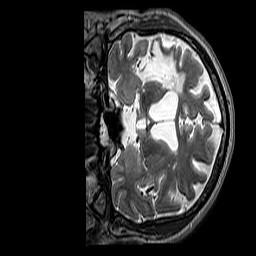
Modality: T2w
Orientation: coronal
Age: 56
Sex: male
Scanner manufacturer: siemens
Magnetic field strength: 3 T
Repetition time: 3.2 s
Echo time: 0.212 s